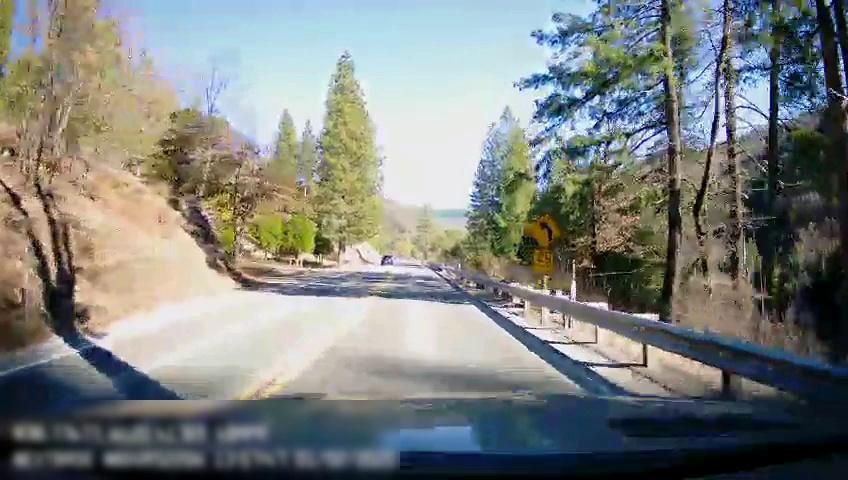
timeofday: Day
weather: Sunny
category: Drivable Space
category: Drivable Space
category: Vehicles | Car
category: Lanes | Opposite Lane
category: Lanes | Opposite Lane
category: Lanes | Current Lane
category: Traffic | Signs
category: Traffic | Signs